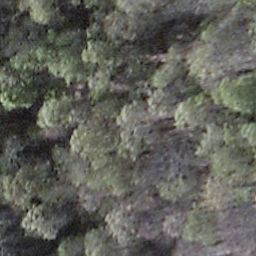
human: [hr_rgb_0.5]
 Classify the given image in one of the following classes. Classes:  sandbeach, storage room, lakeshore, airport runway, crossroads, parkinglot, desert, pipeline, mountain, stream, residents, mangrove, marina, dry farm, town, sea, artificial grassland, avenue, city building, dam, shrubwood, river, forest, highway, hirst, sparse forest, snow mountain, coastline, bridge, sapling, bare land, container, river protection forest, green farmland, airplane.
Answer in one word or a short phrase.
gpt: shrubwood